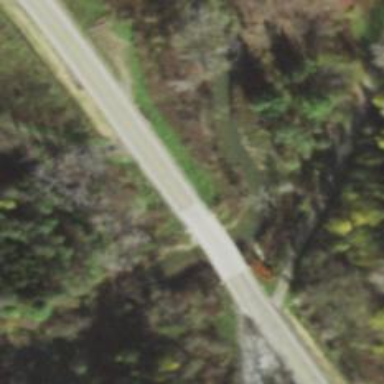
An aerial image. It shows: Primary highway crossing over bridge.